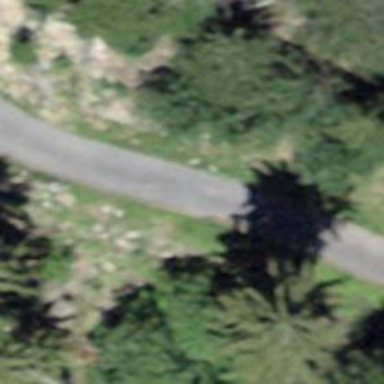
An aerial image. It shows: Track road.